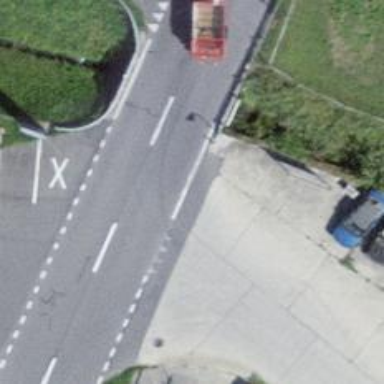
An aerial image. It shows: Secondary road with asphalt surface.